Field crop: maize
Growth stage: 2
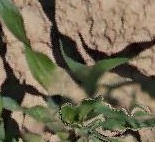
Species: maize